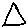
Label: triangle